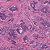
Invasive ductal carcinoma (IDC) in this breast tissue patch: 1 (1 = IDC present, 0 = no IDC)